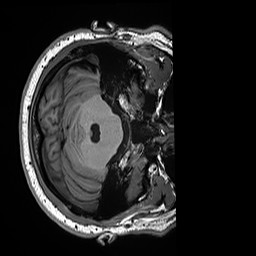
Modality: T1w
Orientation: axial
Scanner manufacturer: siemens
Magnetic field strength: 3 T
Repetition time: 2.5 s
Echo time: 0.00299 s